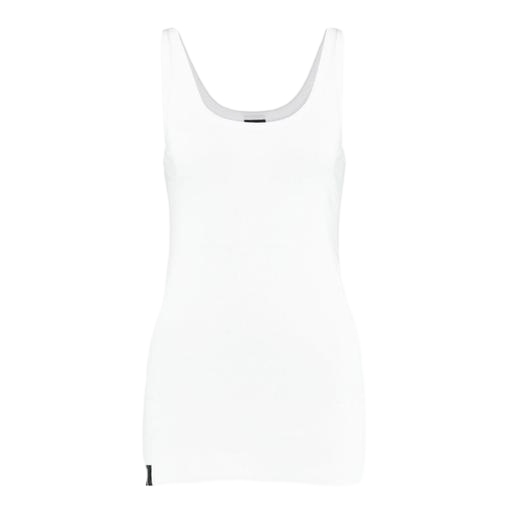
white straight tank, white scoop-neck tank, white pure tank top, white background